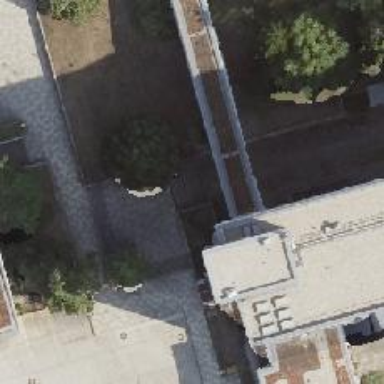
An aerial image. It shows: Footway with buildings featuring flat roofs.